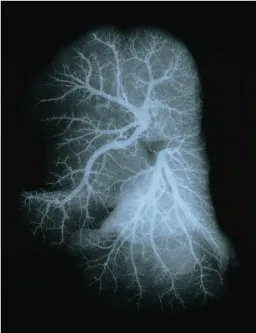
Pulmonary arteriograms. A. Age-matched normal child.
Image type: radiology (ct)